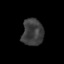
Tissue: skin
Cell type: Epithelial cells
Senescence score: 0.2526
Nuclear area (px): 558
Mean DAPI intensity: 59.871